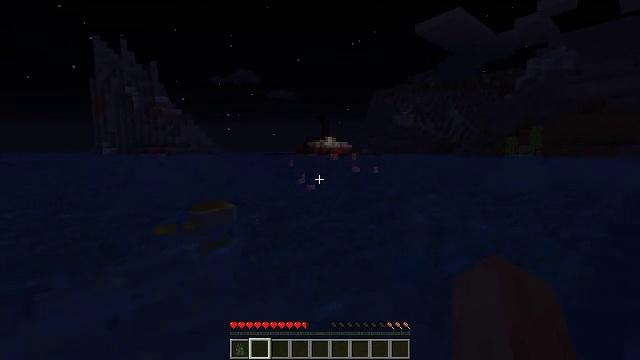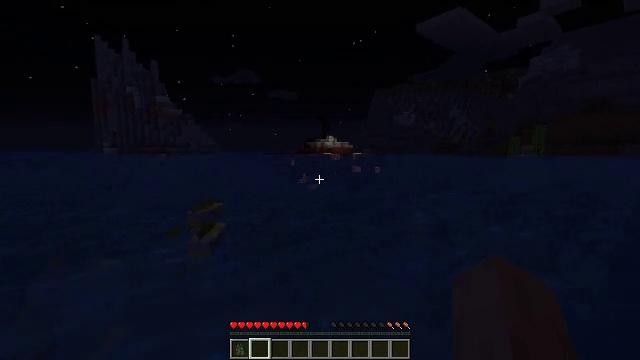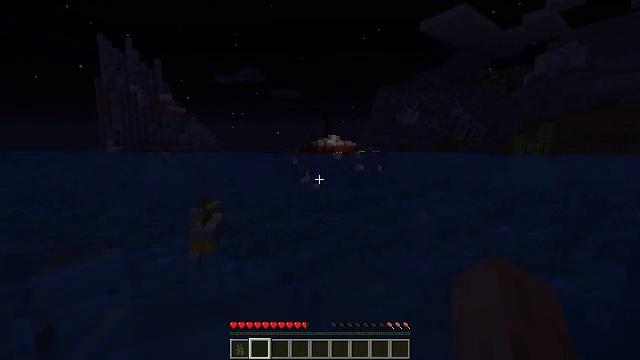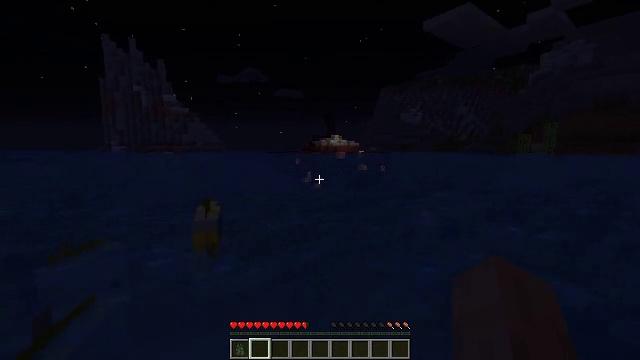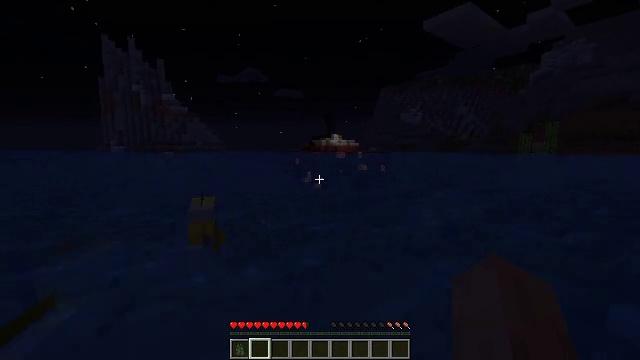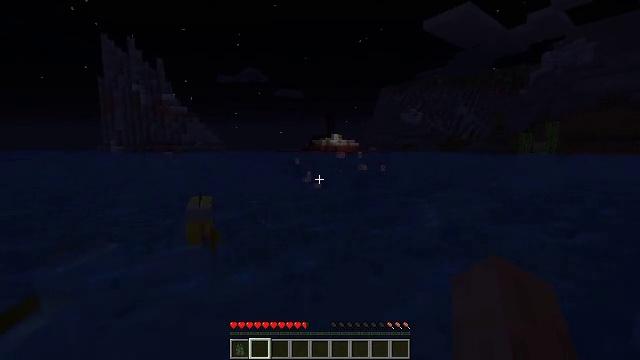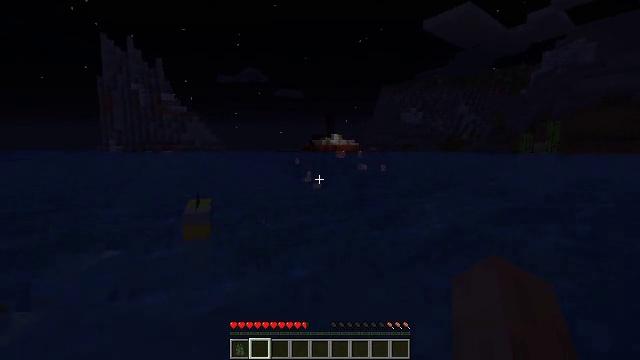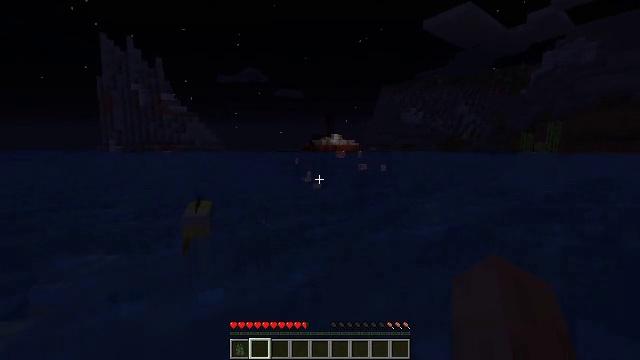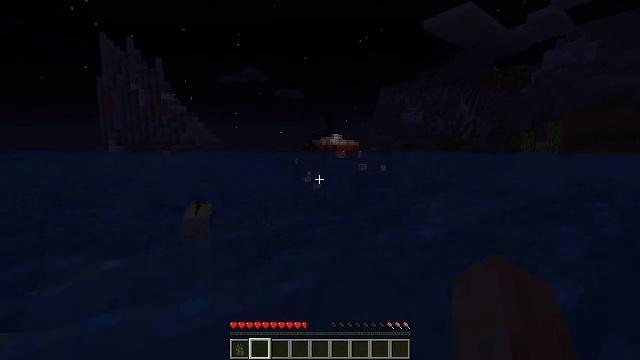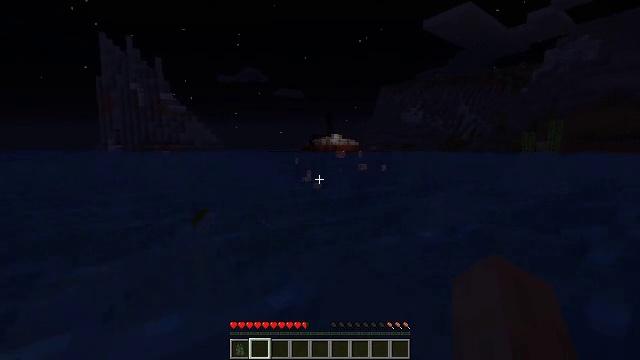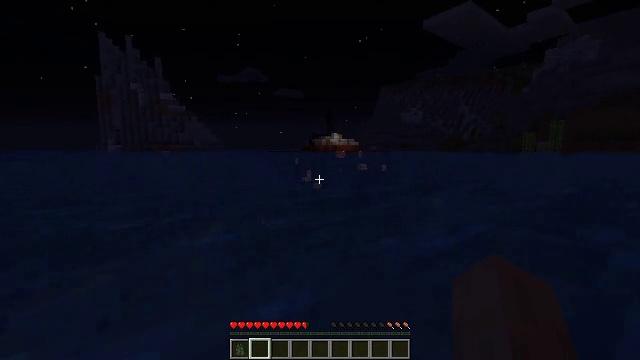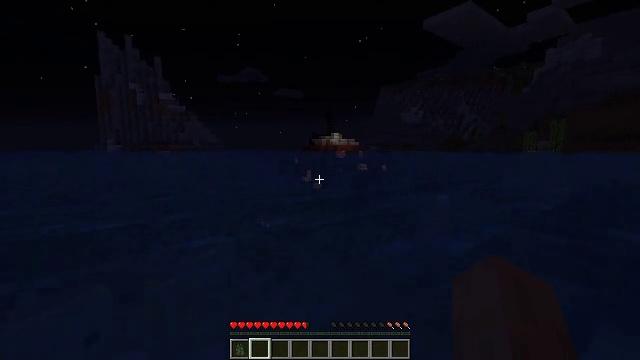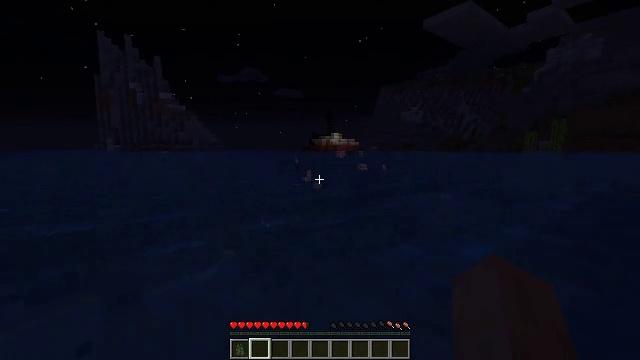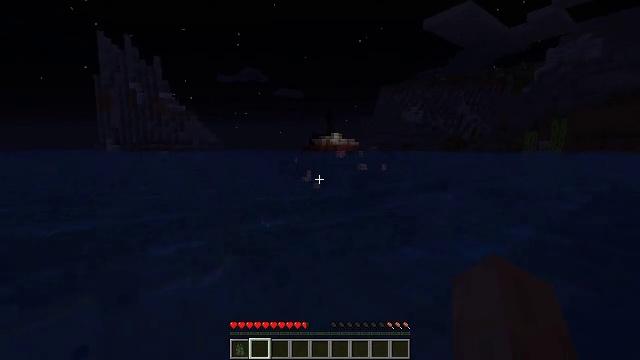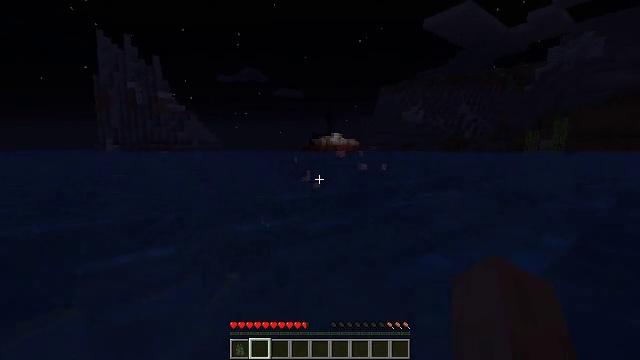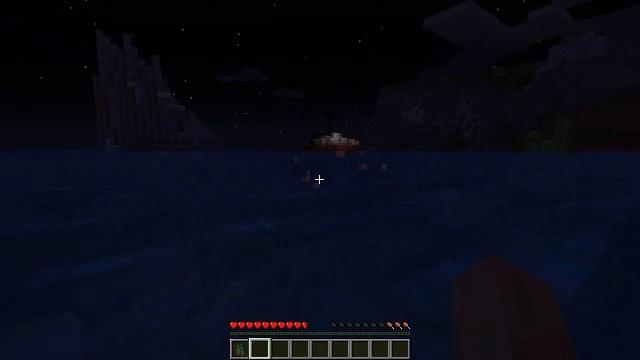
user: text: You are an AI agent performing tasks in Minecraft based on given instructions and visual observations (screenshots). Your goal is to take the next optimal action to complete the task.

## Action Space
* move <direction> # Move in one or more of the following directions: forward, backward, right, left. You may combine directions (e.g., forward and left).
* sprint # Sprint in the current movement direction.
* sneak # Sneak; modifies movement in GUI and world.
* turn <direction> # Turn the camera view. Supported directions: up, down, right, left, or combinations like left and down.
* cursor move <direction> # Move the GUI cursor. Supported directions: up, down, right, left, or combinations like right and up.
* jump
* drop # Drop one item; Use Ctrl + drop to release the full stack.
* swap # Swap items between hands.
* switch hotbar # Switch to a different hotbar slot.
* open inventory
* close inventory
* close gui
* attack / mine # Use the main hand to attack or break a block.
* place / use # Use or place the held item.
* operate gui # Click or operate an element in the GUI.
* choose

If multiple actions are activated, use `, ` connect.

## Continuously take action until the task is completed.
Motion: motion action
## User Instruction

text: Break the glowing sea lantern block.
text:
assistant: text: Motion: move forward
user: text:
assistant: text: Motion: move forward
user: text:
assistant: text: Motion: move forward
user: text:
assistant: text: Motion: move forward
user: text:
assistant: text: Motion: move forward
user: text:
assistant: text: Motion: move forward
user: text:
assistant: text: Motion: move forward
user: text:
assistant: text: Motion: move forward
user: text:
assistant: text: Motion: move forward
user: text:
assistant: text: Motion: move forward
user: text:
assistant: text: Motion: move forward
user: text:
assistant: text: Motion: move forward
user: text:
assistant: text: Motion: move forward
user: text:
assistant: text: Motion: move forward
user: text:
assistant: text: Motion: move forward
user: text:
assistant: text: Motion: move forward
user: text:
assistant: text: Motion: move forward
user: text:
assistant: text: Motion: move forward
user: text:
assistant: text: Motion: move forward
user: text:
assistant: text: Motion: move forward
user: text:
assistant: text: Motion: move forward
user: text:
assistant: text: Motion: move forward
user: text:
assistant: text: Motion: move forward
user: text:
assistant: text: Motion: move forward
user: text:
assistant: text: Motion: move forward
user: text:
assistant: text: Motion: move forward
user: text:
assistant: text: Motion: move forward
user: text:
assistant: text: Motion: move forward
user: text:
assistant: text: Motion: move forward
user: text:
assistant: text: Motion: move forward